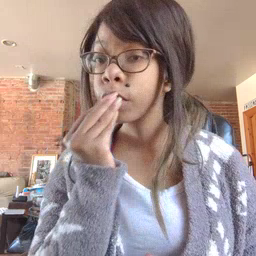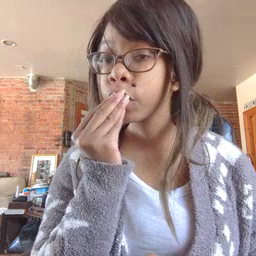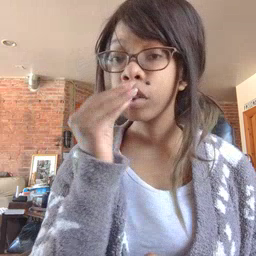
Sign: food